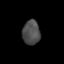
Tissue: lung
Cell type: Myeloid cells
Senescence score: 0.5986
Nuclear area (px): 422
Mean DAPI intensity: 76.185